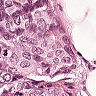
Metastatic tissue present: yes